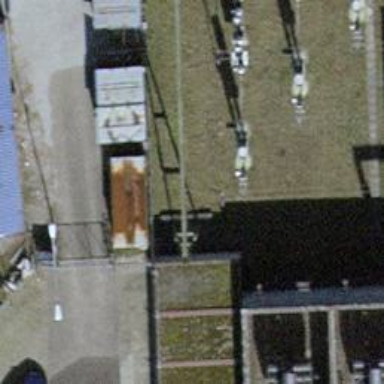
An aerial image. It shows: Insulator used in power systems.